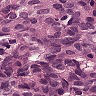
Metastatic tissue present: yes